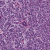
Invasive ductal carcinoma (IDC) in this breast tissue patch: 0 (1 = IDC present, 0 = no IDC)